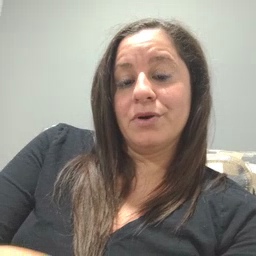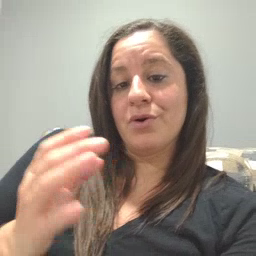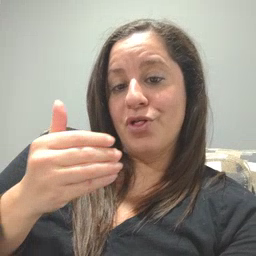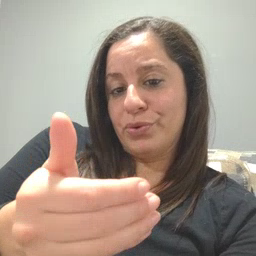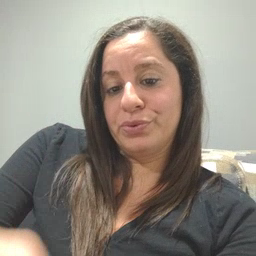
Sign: close